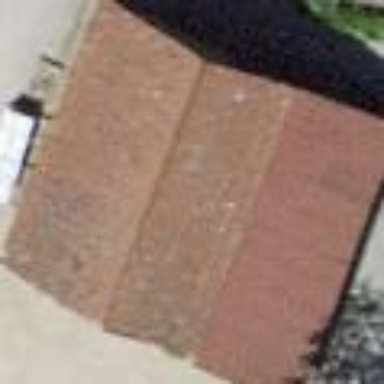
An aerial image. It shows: Rural barn.